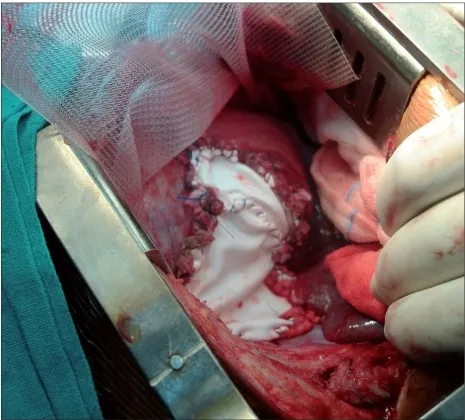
Surgical repair of diaphragm using a polytetrafluoroethylene patch (Gortex patch) and prolene mesh.
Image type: medical_photograph (other_medical_photograph)